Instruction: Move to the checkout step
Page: cart
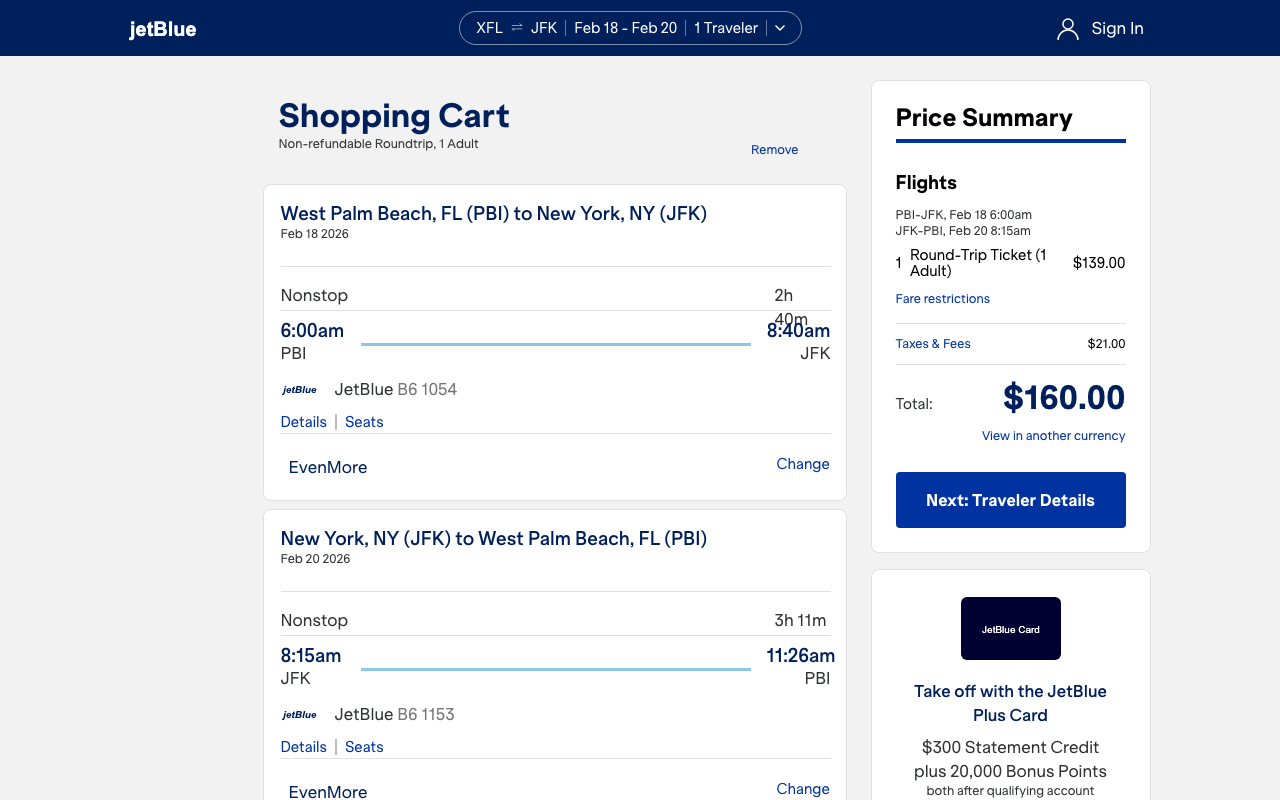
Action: click